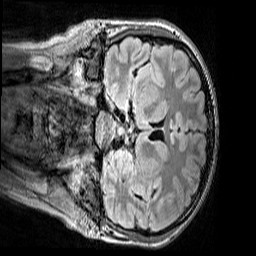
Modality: FLAIR
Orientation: coronal
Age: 11
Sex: female
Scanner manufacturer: siemens
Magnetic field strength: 3 T
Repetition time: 5 s
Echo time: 0.388 s